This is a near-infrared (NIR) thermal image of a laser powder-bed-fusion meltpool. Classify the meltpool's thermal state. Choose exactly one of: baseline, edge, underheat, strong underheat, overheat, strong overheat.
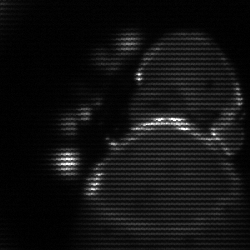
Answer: edge